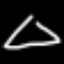
Label: diamond